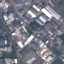
Land use / land cover class: Industrial